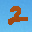
Label: 2